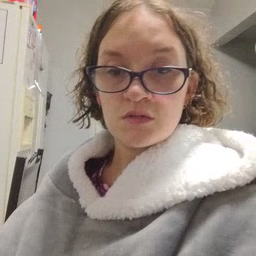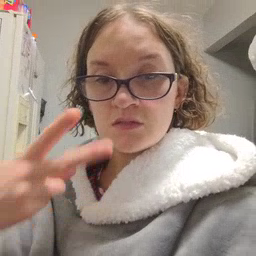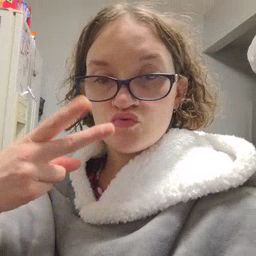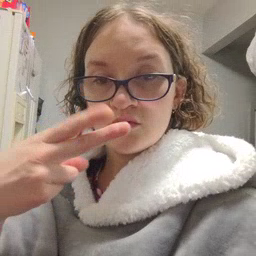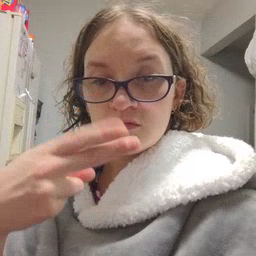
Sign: scissors